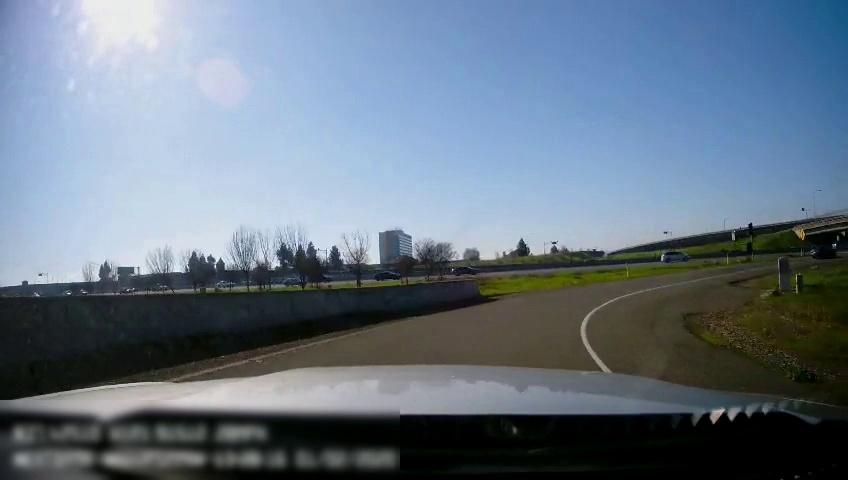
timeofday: Day
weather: Sunny
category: Drivable Space
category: Drivable Space
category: Vehicles | Truck
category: Vehicles | Car
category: Vehicles | SUV
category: Vehicles | Car
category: Vehicles | Van
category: Vehicles | Car
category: Lanes | Current Lane
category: Lanes | Alternate Lane